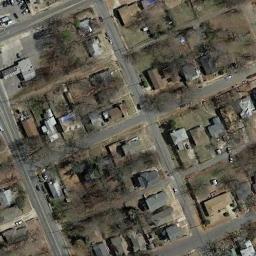
Label: residential